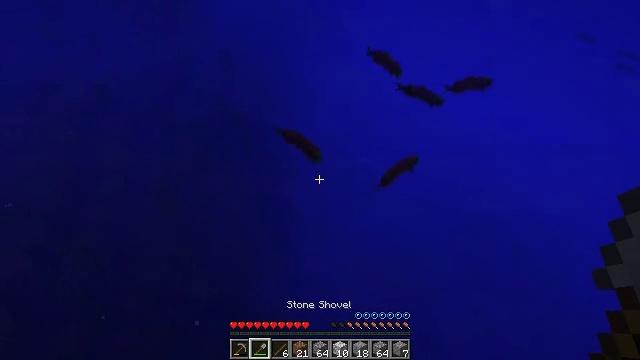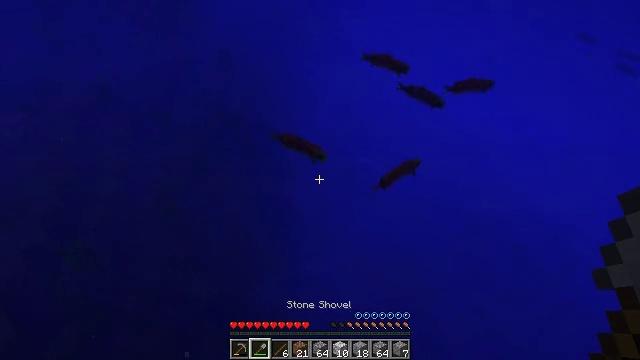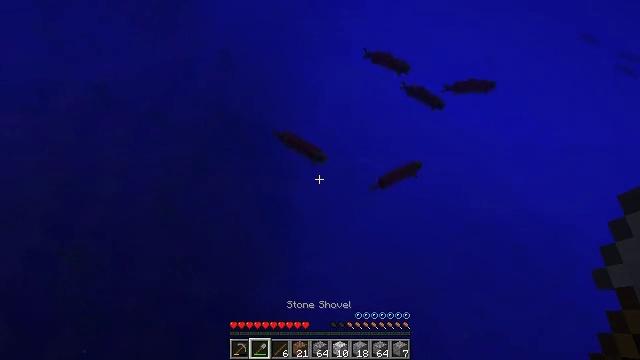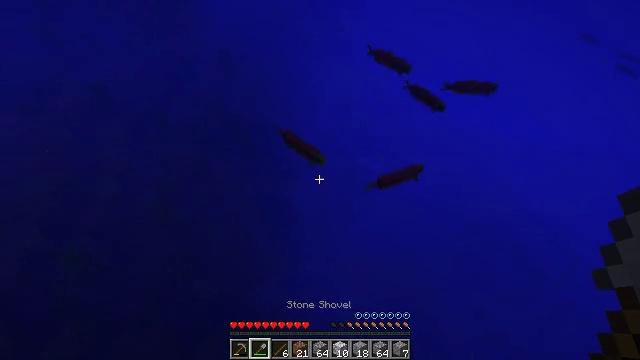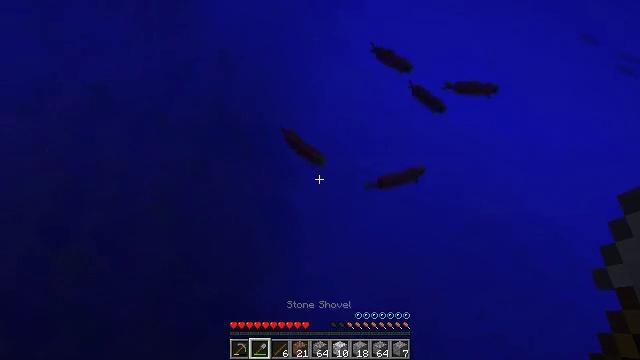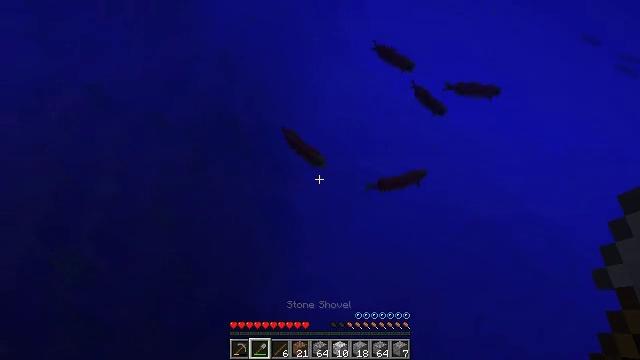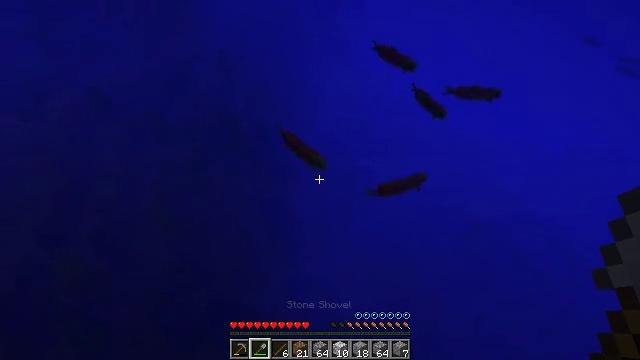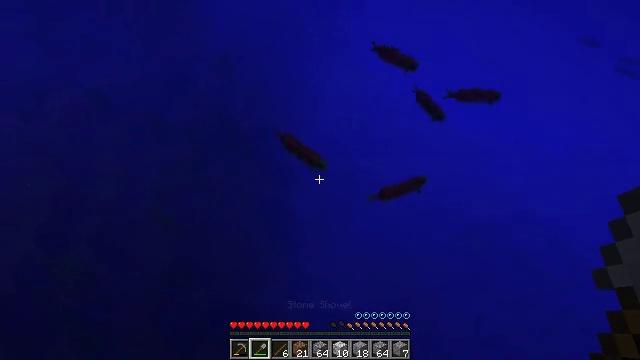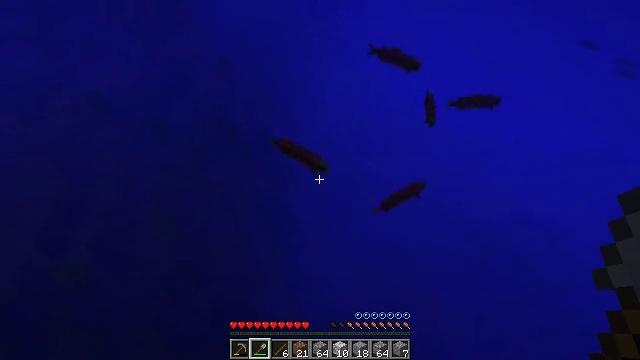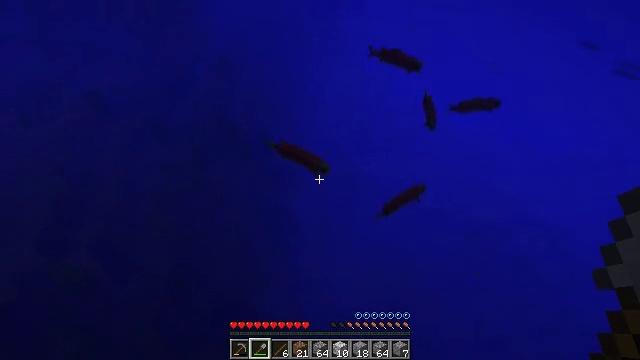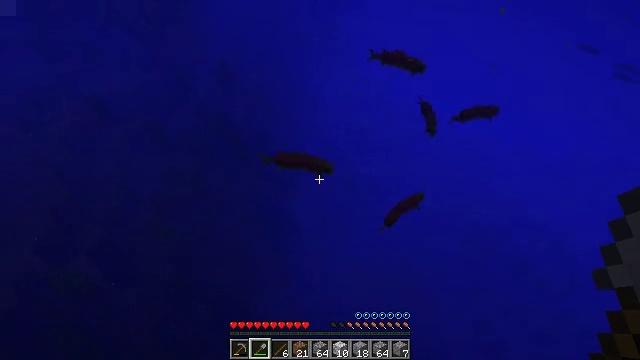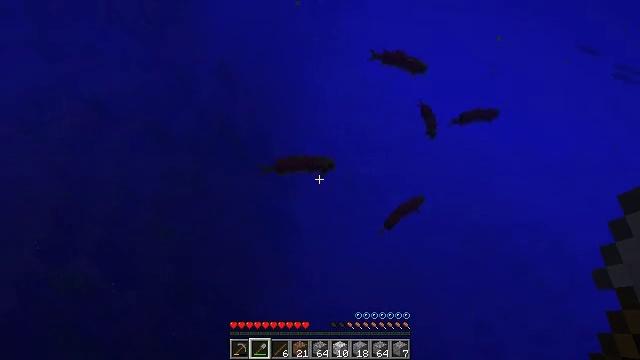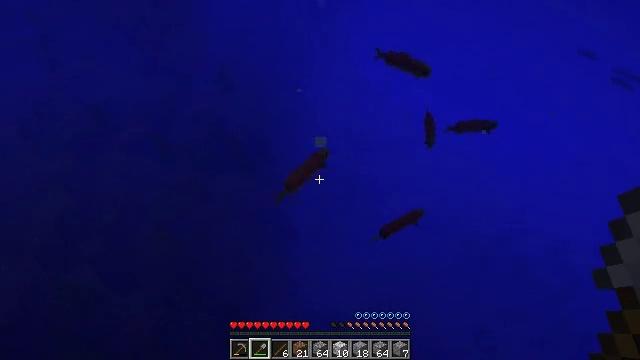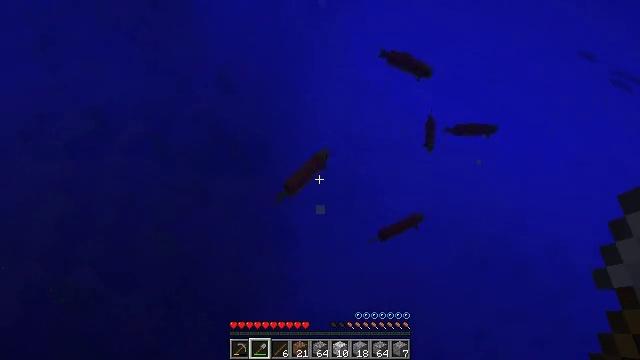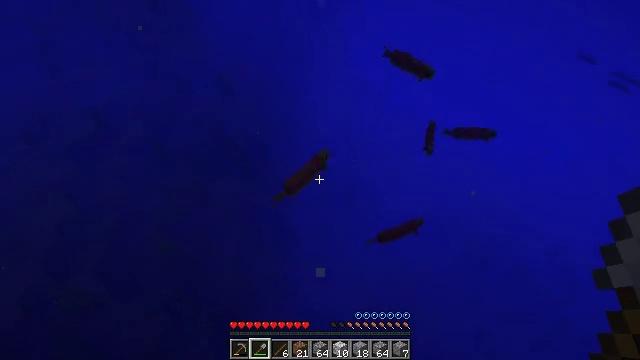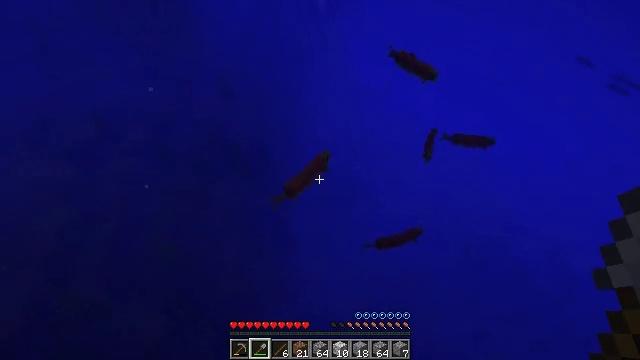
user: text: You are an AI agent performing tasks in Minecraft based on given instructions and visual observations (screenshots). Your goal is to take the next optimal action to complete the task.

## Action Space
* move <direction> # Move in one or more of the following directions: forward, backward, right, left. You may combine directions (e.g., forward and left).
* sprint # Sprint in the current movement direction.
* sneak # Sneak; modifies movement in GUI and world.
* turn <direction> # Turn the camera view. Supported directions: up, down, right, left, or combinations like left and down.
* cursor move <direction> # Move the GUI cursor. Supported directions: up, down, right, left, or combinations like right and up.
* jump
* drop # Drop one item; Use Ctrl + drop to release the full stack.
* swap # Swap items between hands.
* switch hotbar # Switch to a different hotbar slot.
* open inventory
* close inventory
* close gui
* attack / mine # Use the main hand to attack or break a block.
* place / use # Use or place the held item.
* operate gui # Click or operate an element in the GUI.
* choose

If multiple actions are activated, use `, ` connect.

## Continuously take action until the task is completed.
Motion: motion action
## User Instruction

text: Hunt a salmon.
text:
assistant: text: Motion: move forward
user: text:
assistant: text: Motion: move forward
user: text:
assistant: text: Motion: move forward
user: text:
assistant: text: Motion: move forward
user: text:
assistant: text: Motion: move forward, jump
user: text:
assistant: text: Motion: move forward, jump
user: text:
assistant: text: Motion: move forward, jump
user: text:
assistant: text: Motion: move forward, jump
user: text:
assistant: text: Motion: move forward, jump
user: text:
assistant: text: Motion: move forward, jump
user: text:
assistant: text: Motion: move forward, jump
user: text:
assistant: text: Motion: move forward, jump
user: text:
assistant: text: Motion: move forward, jump
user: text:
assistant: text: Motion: move forward, jump
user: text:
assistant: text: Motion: move forward, jump
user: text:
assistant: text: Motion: move forward, jump
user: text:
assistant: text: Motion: move forward, jump
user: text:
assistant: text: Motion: move forward, jump
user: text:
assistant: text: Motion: move forward, jump
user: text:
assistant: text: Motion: move forward, jump
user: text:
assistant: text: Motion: move forward, jump
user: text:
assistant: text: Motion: move forward, jump
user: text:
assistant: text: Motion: move forward, jump
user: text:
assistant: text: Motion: move forward, jump
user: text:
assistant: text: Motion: move forward, jump
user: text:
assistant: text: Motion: move forward, jump
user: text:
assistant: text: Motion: move forward, jump
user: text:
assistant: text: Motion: move forward, jump
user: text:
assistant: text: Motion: move forward, jump
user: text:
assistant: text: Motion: move forward, jump